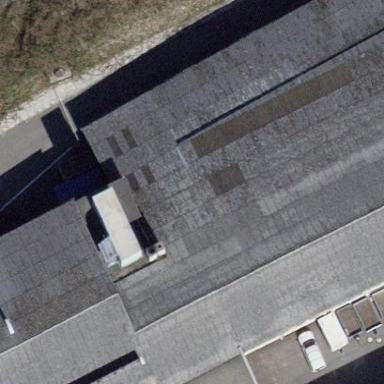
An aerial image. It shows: Building with flat roof.